Field crop: tomato
Growth stage: 1
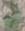
Species: solanum